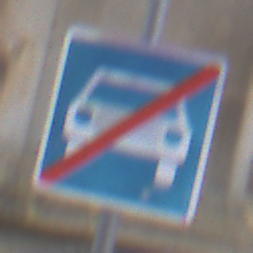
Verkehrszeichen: EndeKraftfahrstrasse
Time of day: Midday
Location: Outdoor (Urban)
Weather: Overcast
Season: NotSpecified
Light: Natural